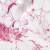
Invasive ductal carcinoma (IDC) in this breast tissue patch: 0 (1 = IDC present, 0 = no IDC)